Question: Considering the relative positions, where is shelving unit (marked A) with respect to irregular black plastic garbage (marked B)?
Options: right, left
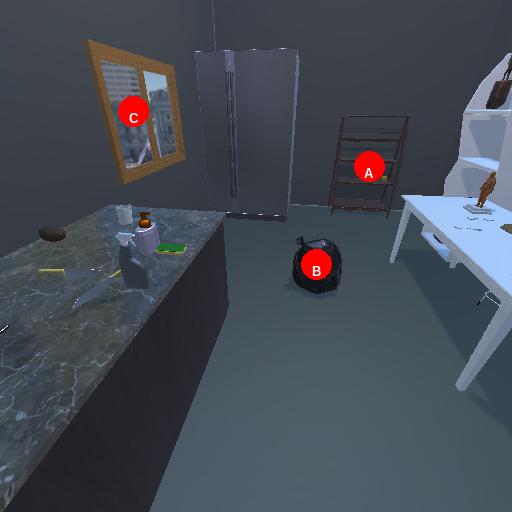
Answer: right